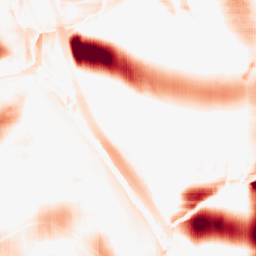
Category: morphological
Decomposition family: morphological_square
Decomposition parameters: operation: opening
size: 50
Upsampling method: fft_zeropad
Upsampling parameters: scale: 4
Upsampling scale: 4